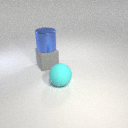
large cyan rubber sphere to the right of large gray rubber cube